Field crop: maize
Growth stage: 1
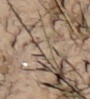
Species: lolium